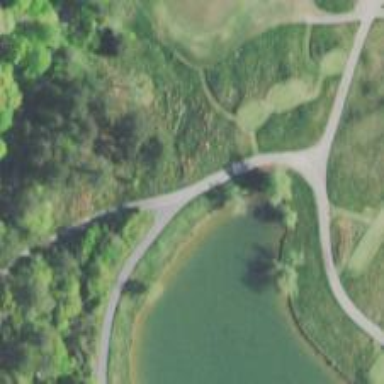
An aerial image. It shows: Service road used as golf cart path.